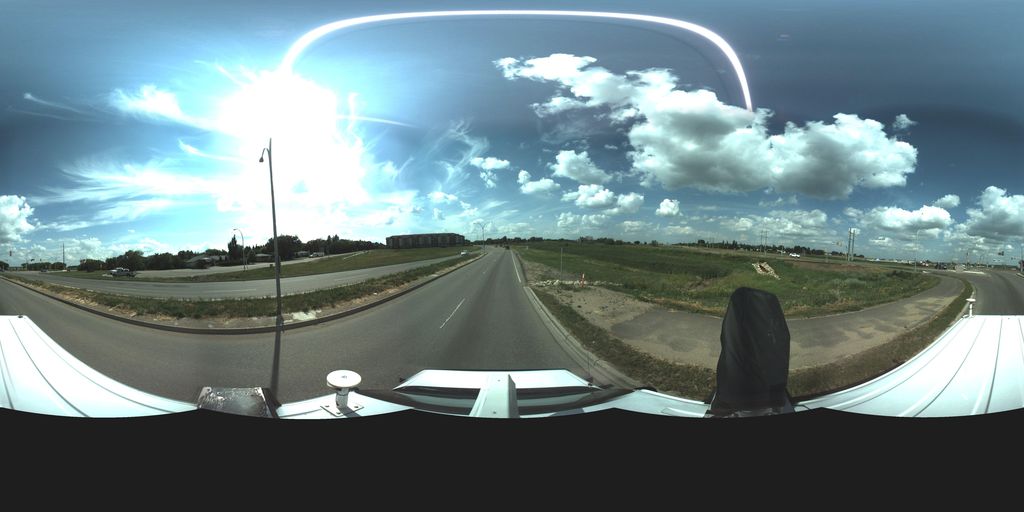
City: saskatoon